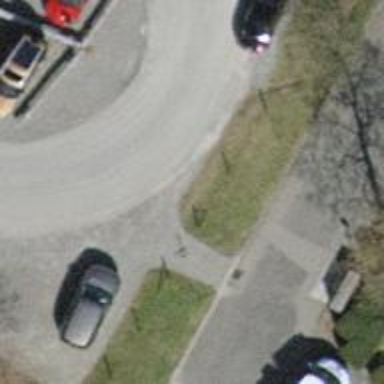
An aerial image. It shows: Bollard barrier.